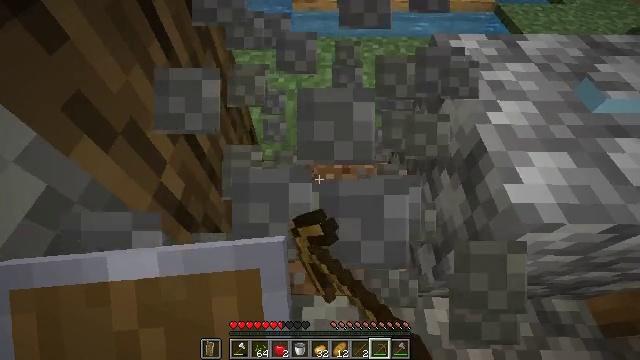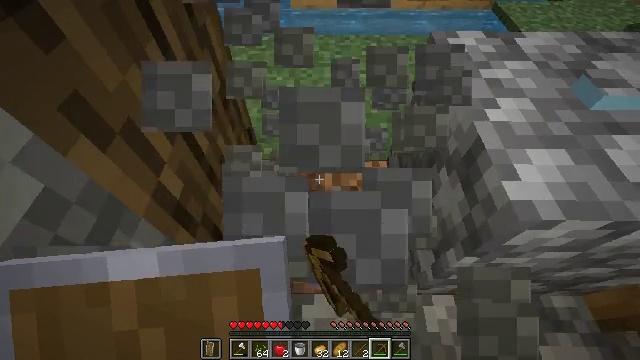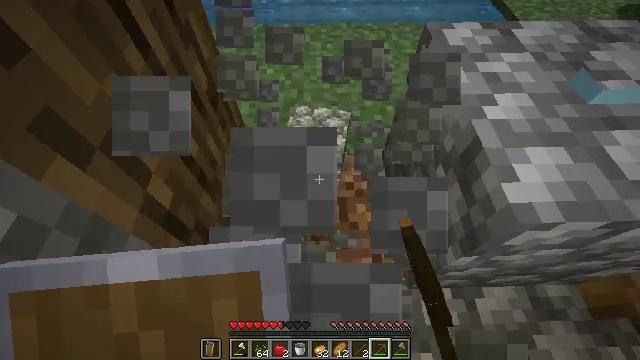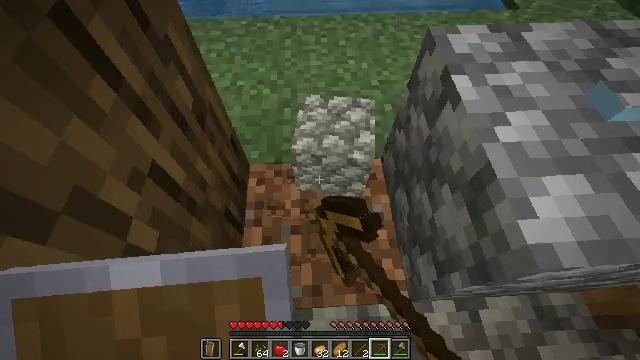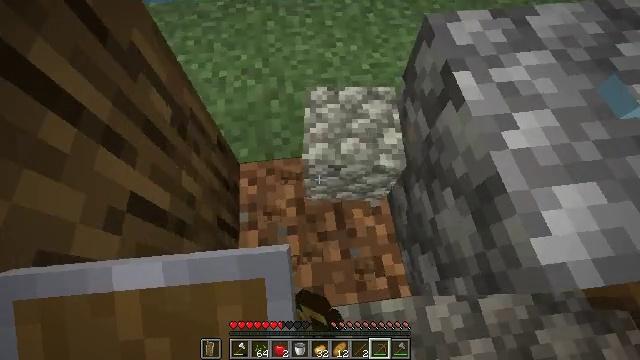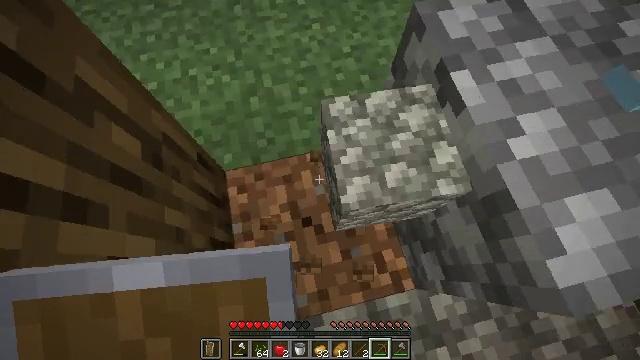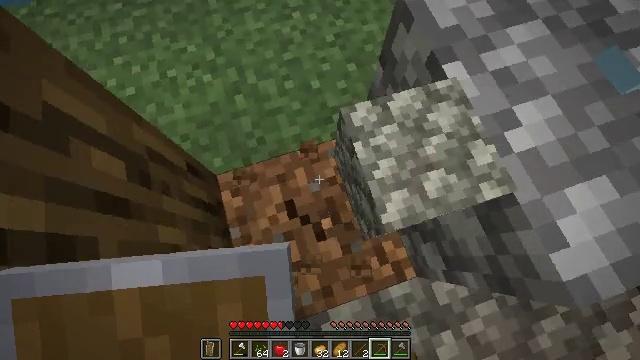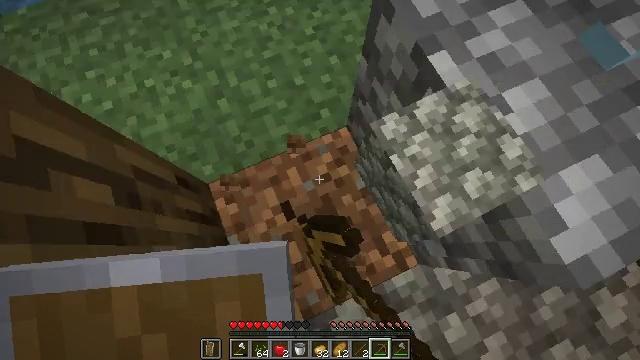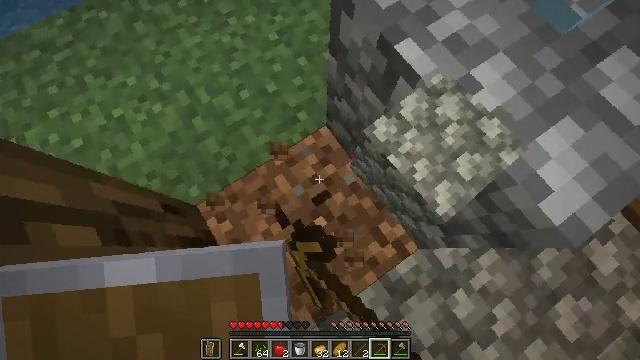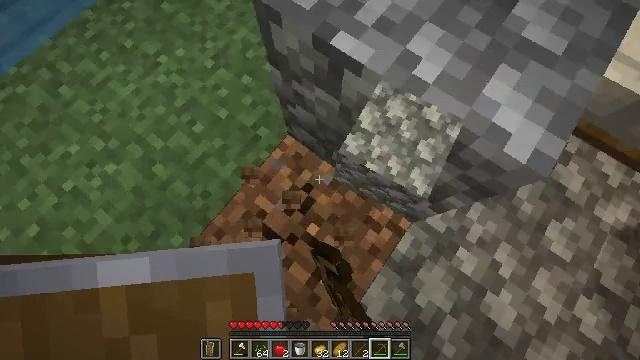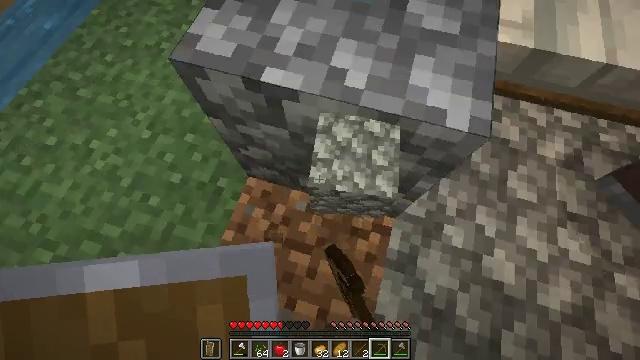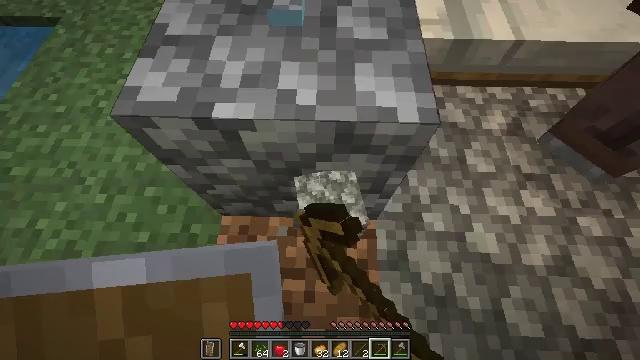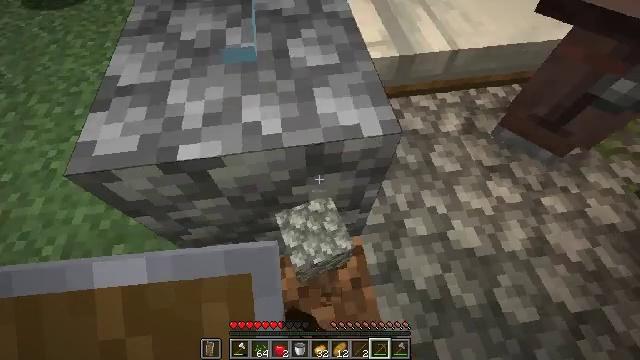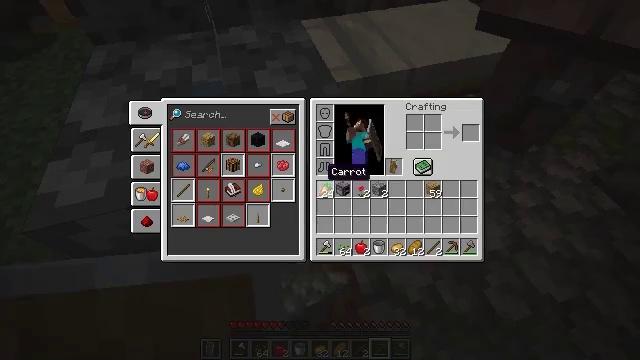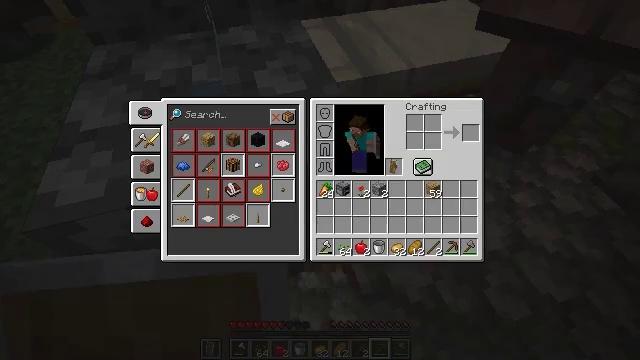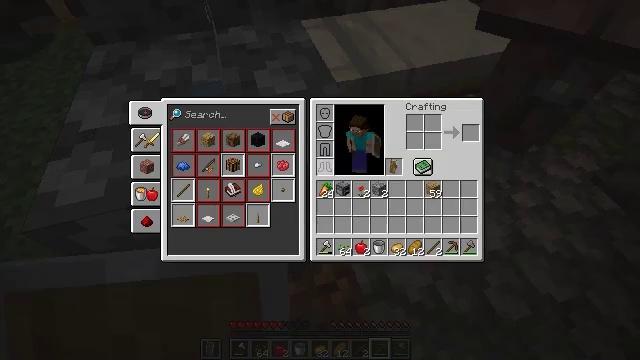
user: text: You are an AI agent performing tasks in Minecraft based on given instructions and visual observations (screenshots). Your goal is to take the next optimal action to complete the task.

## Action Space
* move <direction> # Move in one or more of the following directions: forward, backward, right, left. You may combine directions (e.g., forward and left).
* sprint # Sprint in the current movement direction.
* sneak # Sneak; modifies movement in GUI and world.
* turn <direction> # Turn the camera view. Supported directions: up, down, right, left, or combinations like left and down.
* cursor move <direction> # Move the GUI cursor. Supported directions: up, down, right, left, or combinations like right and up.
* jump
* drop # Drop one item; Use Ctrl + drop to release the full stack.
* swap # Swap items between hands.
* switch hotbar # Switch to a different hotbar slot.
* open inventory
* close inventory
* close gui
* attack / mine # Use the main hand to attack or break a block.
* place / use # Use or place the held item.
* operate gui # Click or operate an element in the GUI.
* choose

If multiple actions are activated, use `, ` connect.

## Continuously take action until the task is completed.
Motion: motion action
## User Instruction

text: Digging the cobblestone underground.
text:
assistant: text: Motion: attack / mine
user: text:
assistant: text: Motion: move forward, turn right and down, attack / mine
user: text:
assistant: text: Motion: move forward, turn right and down, attack / mine
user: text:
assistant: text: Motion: move forward, turn right and down, attack / mine
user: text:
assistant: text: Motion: turn right and down, attack / mine
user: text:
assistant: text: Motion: turn right and down, attack / mine
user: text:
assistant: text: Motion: turn right and down, attack / mine
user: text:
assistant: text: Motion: turn right, attack / mine
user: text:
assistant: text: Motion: turn right, attack / mine
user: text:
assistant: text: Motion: turn right and up, attack / mine
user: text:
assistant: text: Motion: turn right and up
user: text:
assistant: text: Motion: turn right and up
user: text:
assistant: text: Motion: turn right and up, close inventory
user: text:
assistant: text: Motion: close inventory
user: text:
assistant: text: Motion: close inventory
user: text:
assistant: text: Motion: close inventory
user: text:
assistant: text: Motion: open gui
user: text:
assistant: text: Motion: no_op
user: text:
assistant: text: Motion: no_op
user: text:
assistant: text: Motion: no_op
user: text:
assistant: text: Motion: no_op
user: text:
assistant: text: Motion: cursor move right
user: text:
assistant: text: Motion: no_op
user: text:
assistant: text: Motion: no_op
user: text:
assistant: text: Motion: cursor move right
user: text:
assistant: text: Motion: no_op
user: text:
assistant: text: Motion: no_op
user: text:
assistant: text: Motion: no_op
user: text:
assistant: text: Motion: no_op
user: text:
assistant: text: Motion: no_op